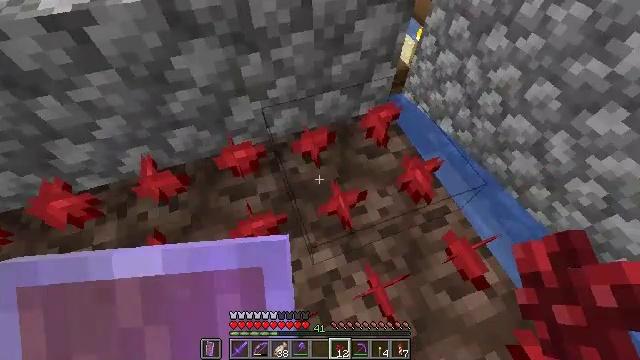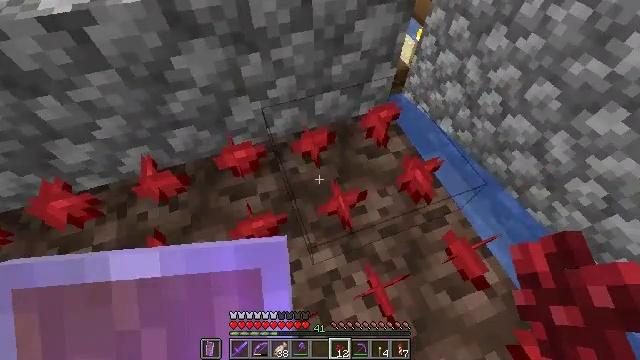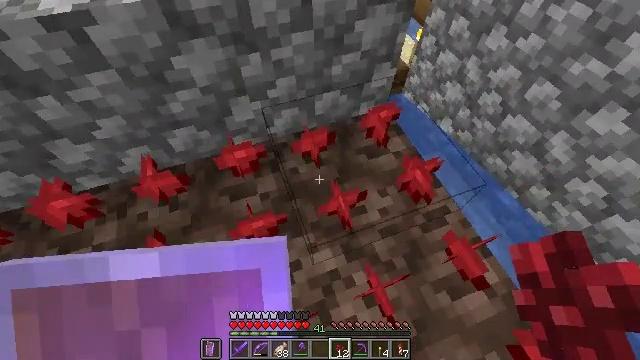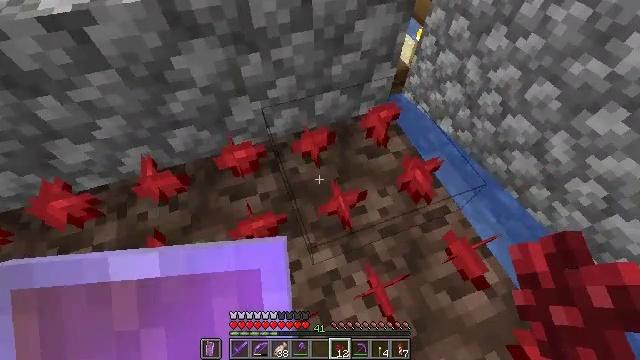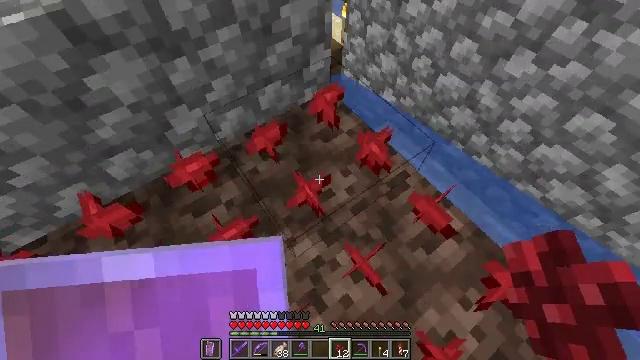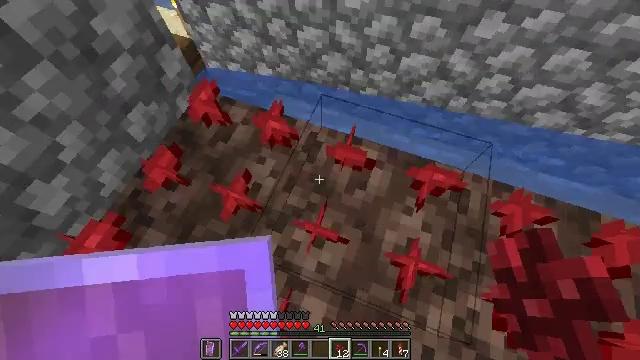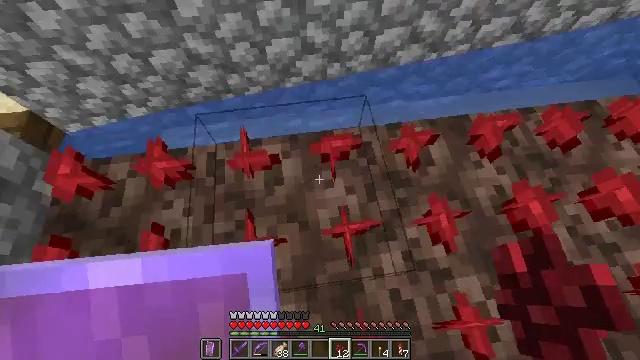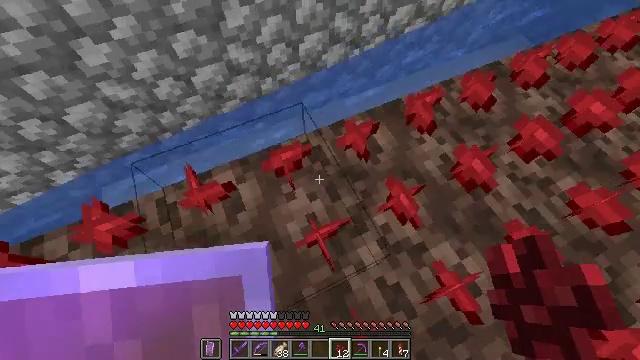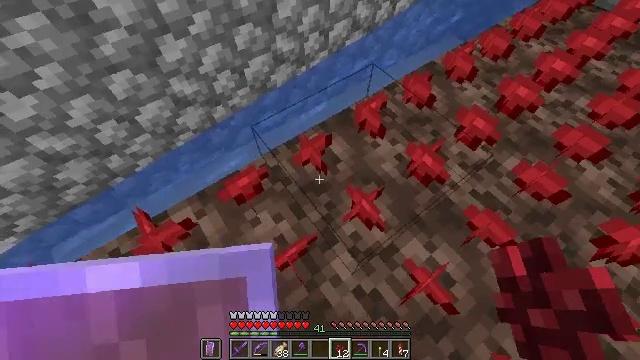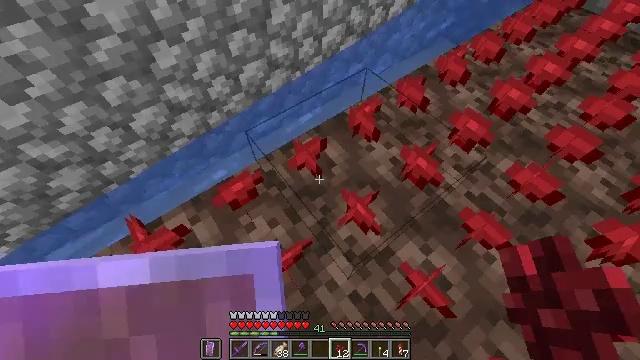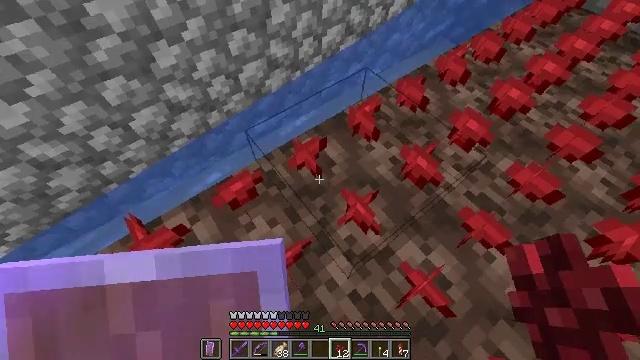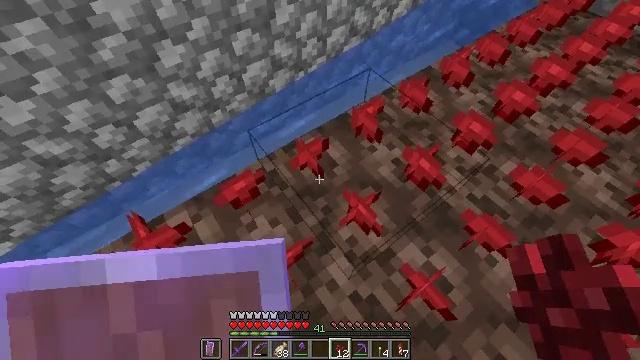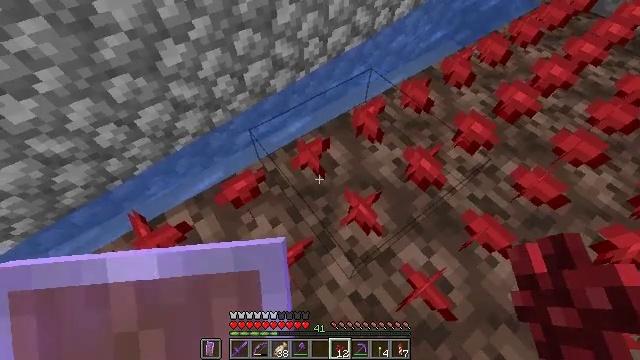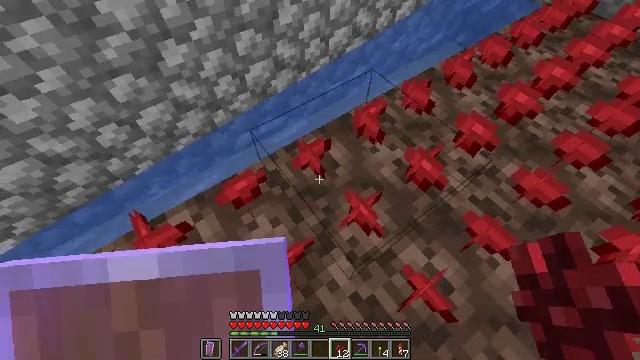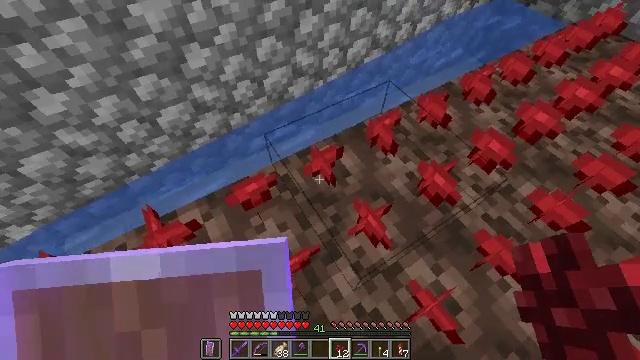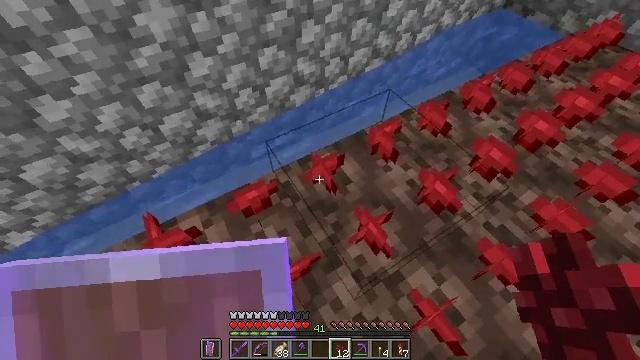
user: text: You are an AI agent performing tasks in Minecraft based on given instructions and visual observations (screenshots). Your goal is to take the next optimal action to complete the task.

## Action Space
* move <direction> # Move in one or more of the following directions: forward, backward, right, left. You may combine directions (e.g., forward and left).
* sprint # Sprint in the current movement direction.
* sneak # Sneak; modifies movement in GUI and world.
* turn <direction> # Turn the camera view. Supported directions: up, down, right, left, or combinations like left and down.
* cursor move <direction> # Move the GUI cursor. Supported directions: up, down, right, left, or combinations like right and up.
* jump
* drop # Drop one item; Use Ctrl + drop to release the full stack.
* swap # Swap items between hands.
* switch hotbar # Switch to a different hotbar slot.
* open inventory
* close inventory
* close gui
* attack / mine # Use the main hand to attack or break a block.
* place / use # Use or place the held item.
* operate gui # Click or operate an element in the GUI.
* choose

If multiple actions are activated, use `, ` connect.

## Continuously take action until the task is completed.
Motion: motion action
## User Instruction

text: drop nether wart
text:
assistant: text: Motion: no_op
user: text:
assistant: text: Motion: no_op
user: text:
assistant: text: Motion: no_op
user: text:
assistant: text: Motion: turn right and down
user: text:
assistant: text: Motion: move right, turn right and down
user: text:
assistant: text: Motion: move right, turn right and down
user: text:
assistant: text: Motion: move right, turn right and up
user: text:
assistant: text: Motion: turn right and up
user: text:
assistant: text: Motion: no_op
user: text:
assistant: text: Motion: no_op
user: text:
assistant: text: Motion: no_op
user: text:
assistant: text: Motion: no_op
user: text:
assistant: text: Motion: no_op
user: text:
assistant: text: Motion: turn left and up
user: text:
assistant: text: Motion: sprint, turn up
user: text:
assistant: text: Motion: sprint, turn left and up
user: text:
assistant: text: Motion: sprint, turn left and up
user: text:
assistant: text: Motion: sprint, turn up
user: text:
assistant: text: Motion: sprint, turn up
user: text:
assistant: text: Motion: sprint, turn up
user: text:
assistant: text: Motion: sprint, turn up
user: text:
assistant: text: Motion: sprint
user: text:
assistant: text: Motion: sprint, drop
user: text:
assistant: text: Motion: sprint, drop
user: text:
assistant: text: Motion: sprint, drop
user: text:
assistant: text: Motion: sprint
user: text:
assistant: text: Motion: no_op
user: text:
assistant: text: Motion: no_op